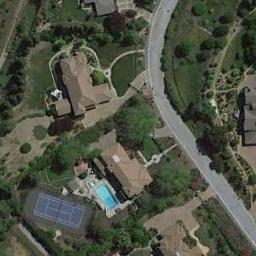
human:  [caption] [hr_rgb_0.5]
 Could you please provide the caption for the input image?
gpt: There are two different colors of the tennis court .

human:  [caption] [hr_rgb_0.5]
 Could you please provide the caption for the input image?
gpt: The tennis court is on the grass next to some trees .

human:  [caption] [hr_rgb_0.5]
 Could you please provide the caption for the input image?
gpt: There are many buildings of different shapes beside the tennis courts .

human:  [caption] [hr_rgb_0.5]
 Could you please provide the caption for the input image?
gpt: Tennis court and swimming pool next to the building, Many lawns on the lawn .

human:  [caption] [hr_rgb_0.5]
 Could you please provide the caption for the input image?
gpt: There are some green trees and buildings beside the tennis court .